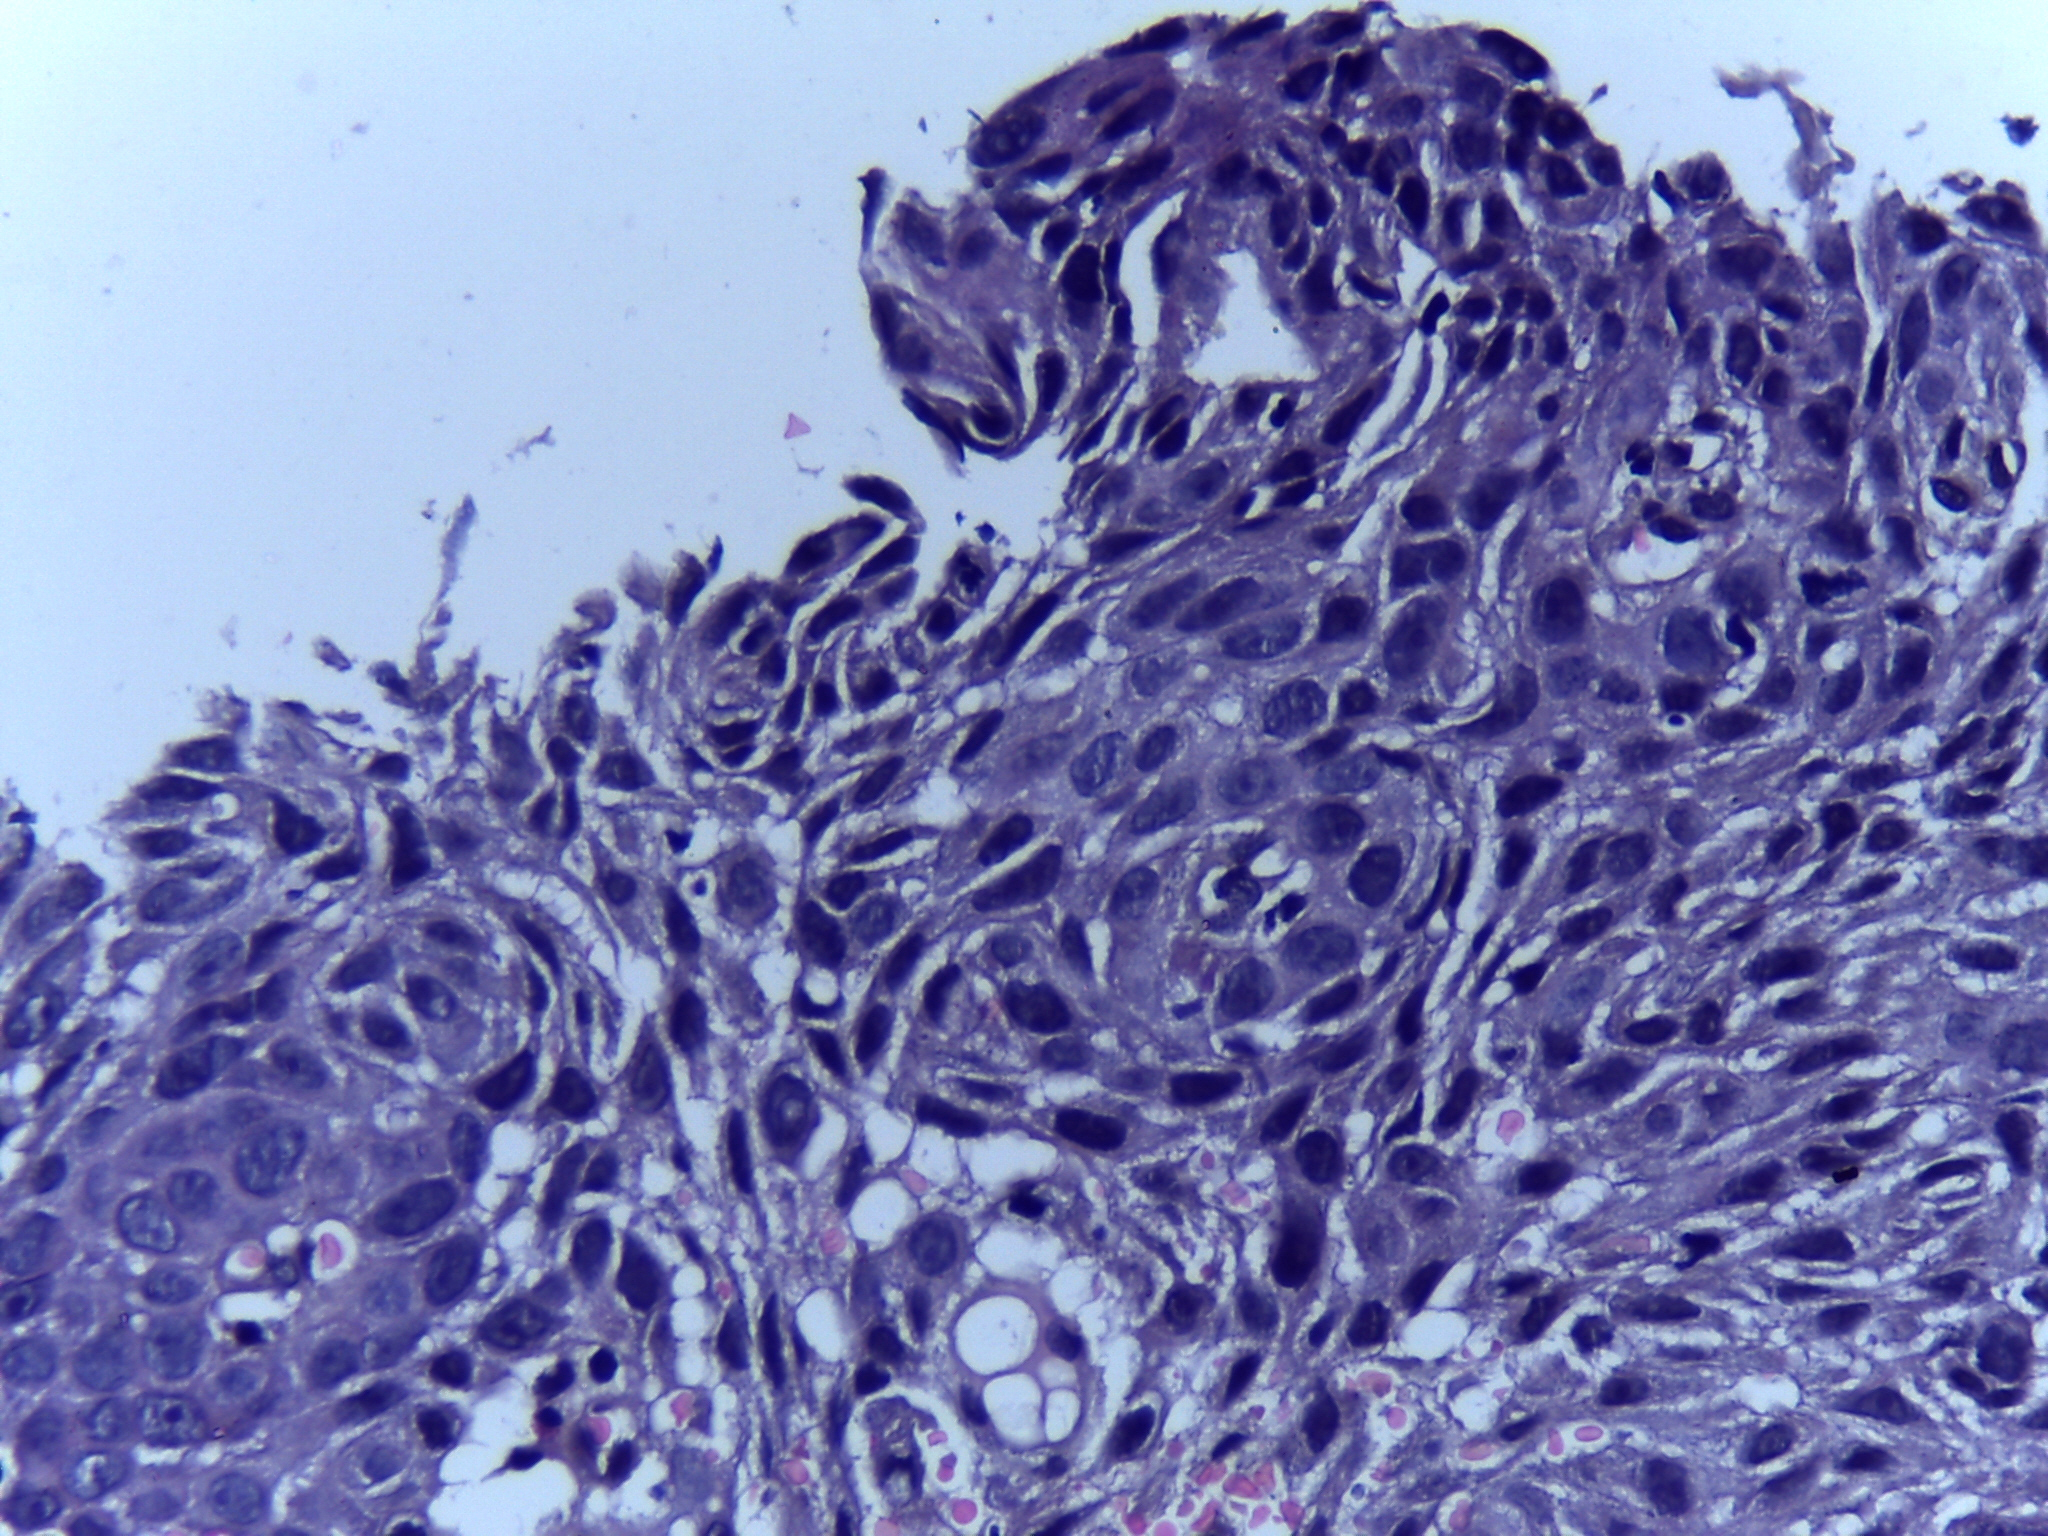
Diagnosis: OSCC